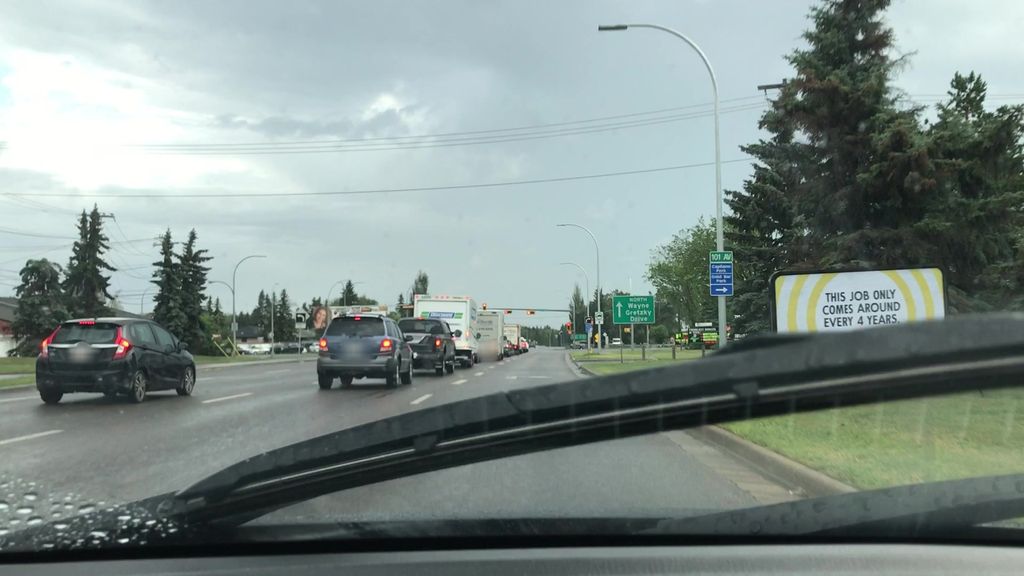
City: edmonton